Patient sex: M
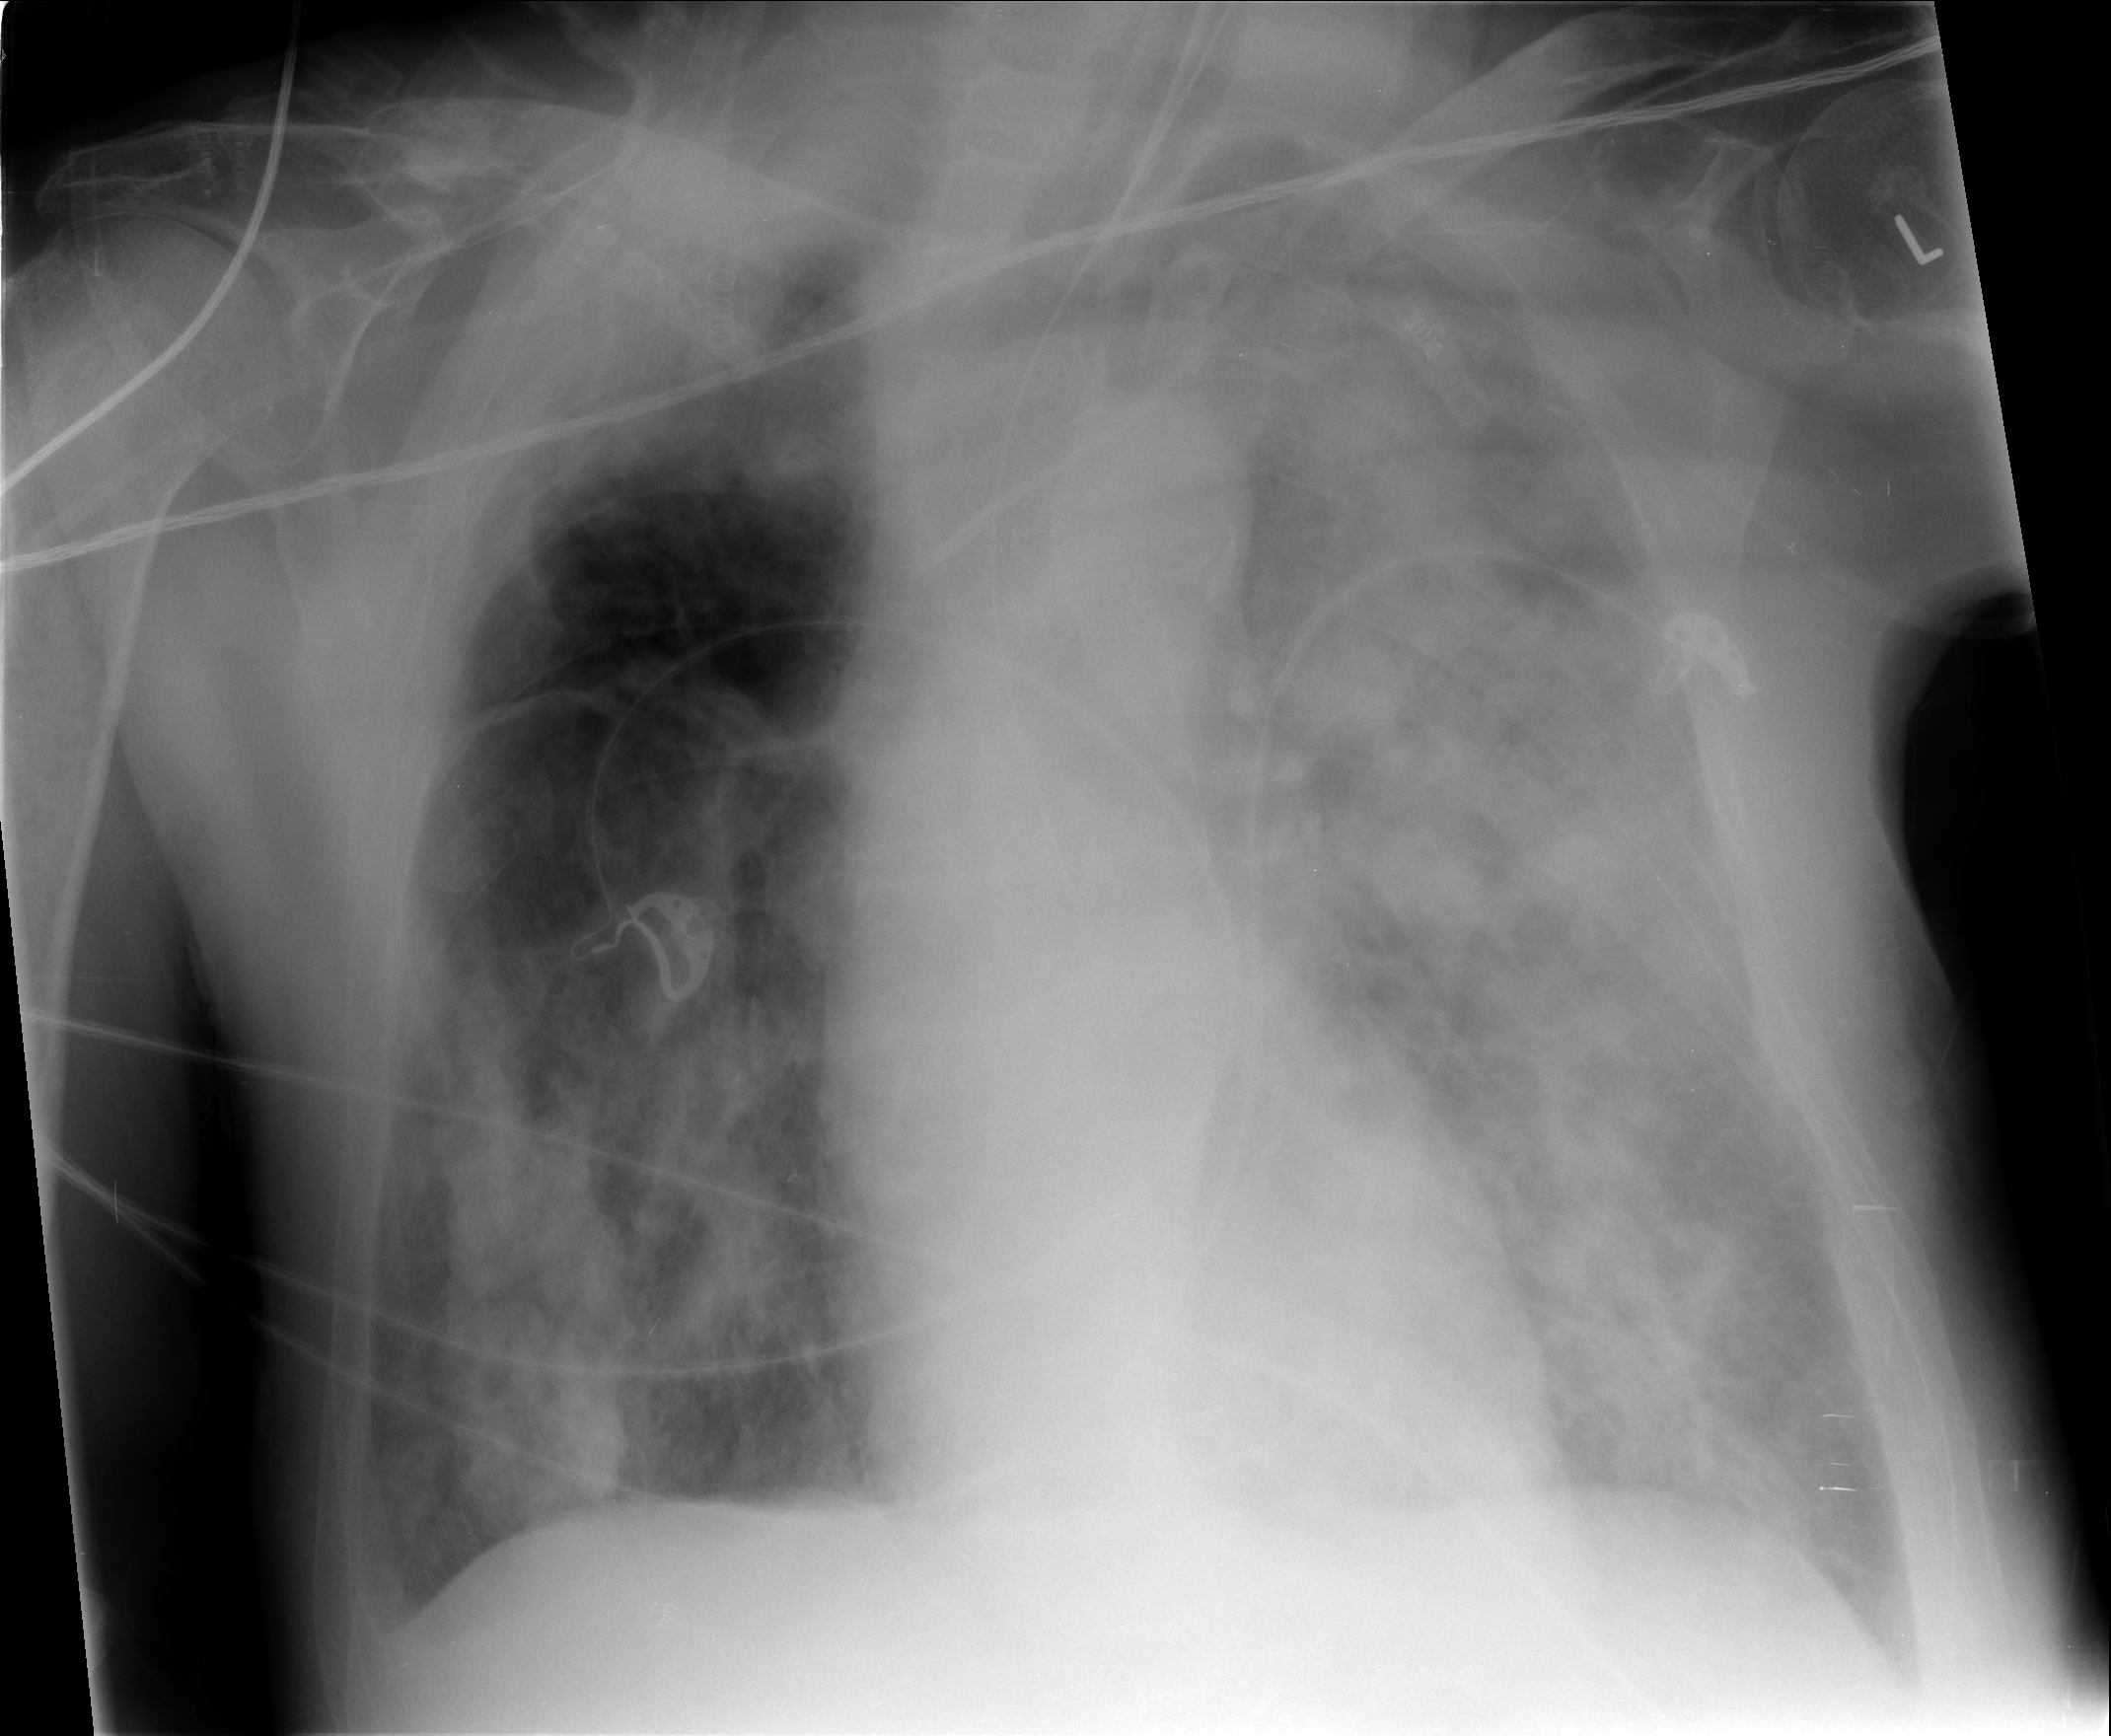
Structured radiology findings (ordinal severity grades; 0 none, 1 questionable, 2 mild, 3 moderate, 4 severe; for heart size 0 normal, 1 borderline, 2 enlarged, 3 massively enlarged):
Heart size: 0
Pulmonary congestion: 2
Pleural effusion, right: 2
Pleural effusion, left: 2
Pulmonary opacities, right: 3
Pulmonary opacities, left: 4
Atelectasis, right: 0
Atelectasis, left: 2